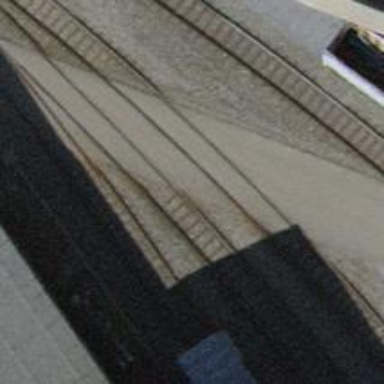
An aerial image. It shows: Railway yard with one track in service.